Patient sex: M
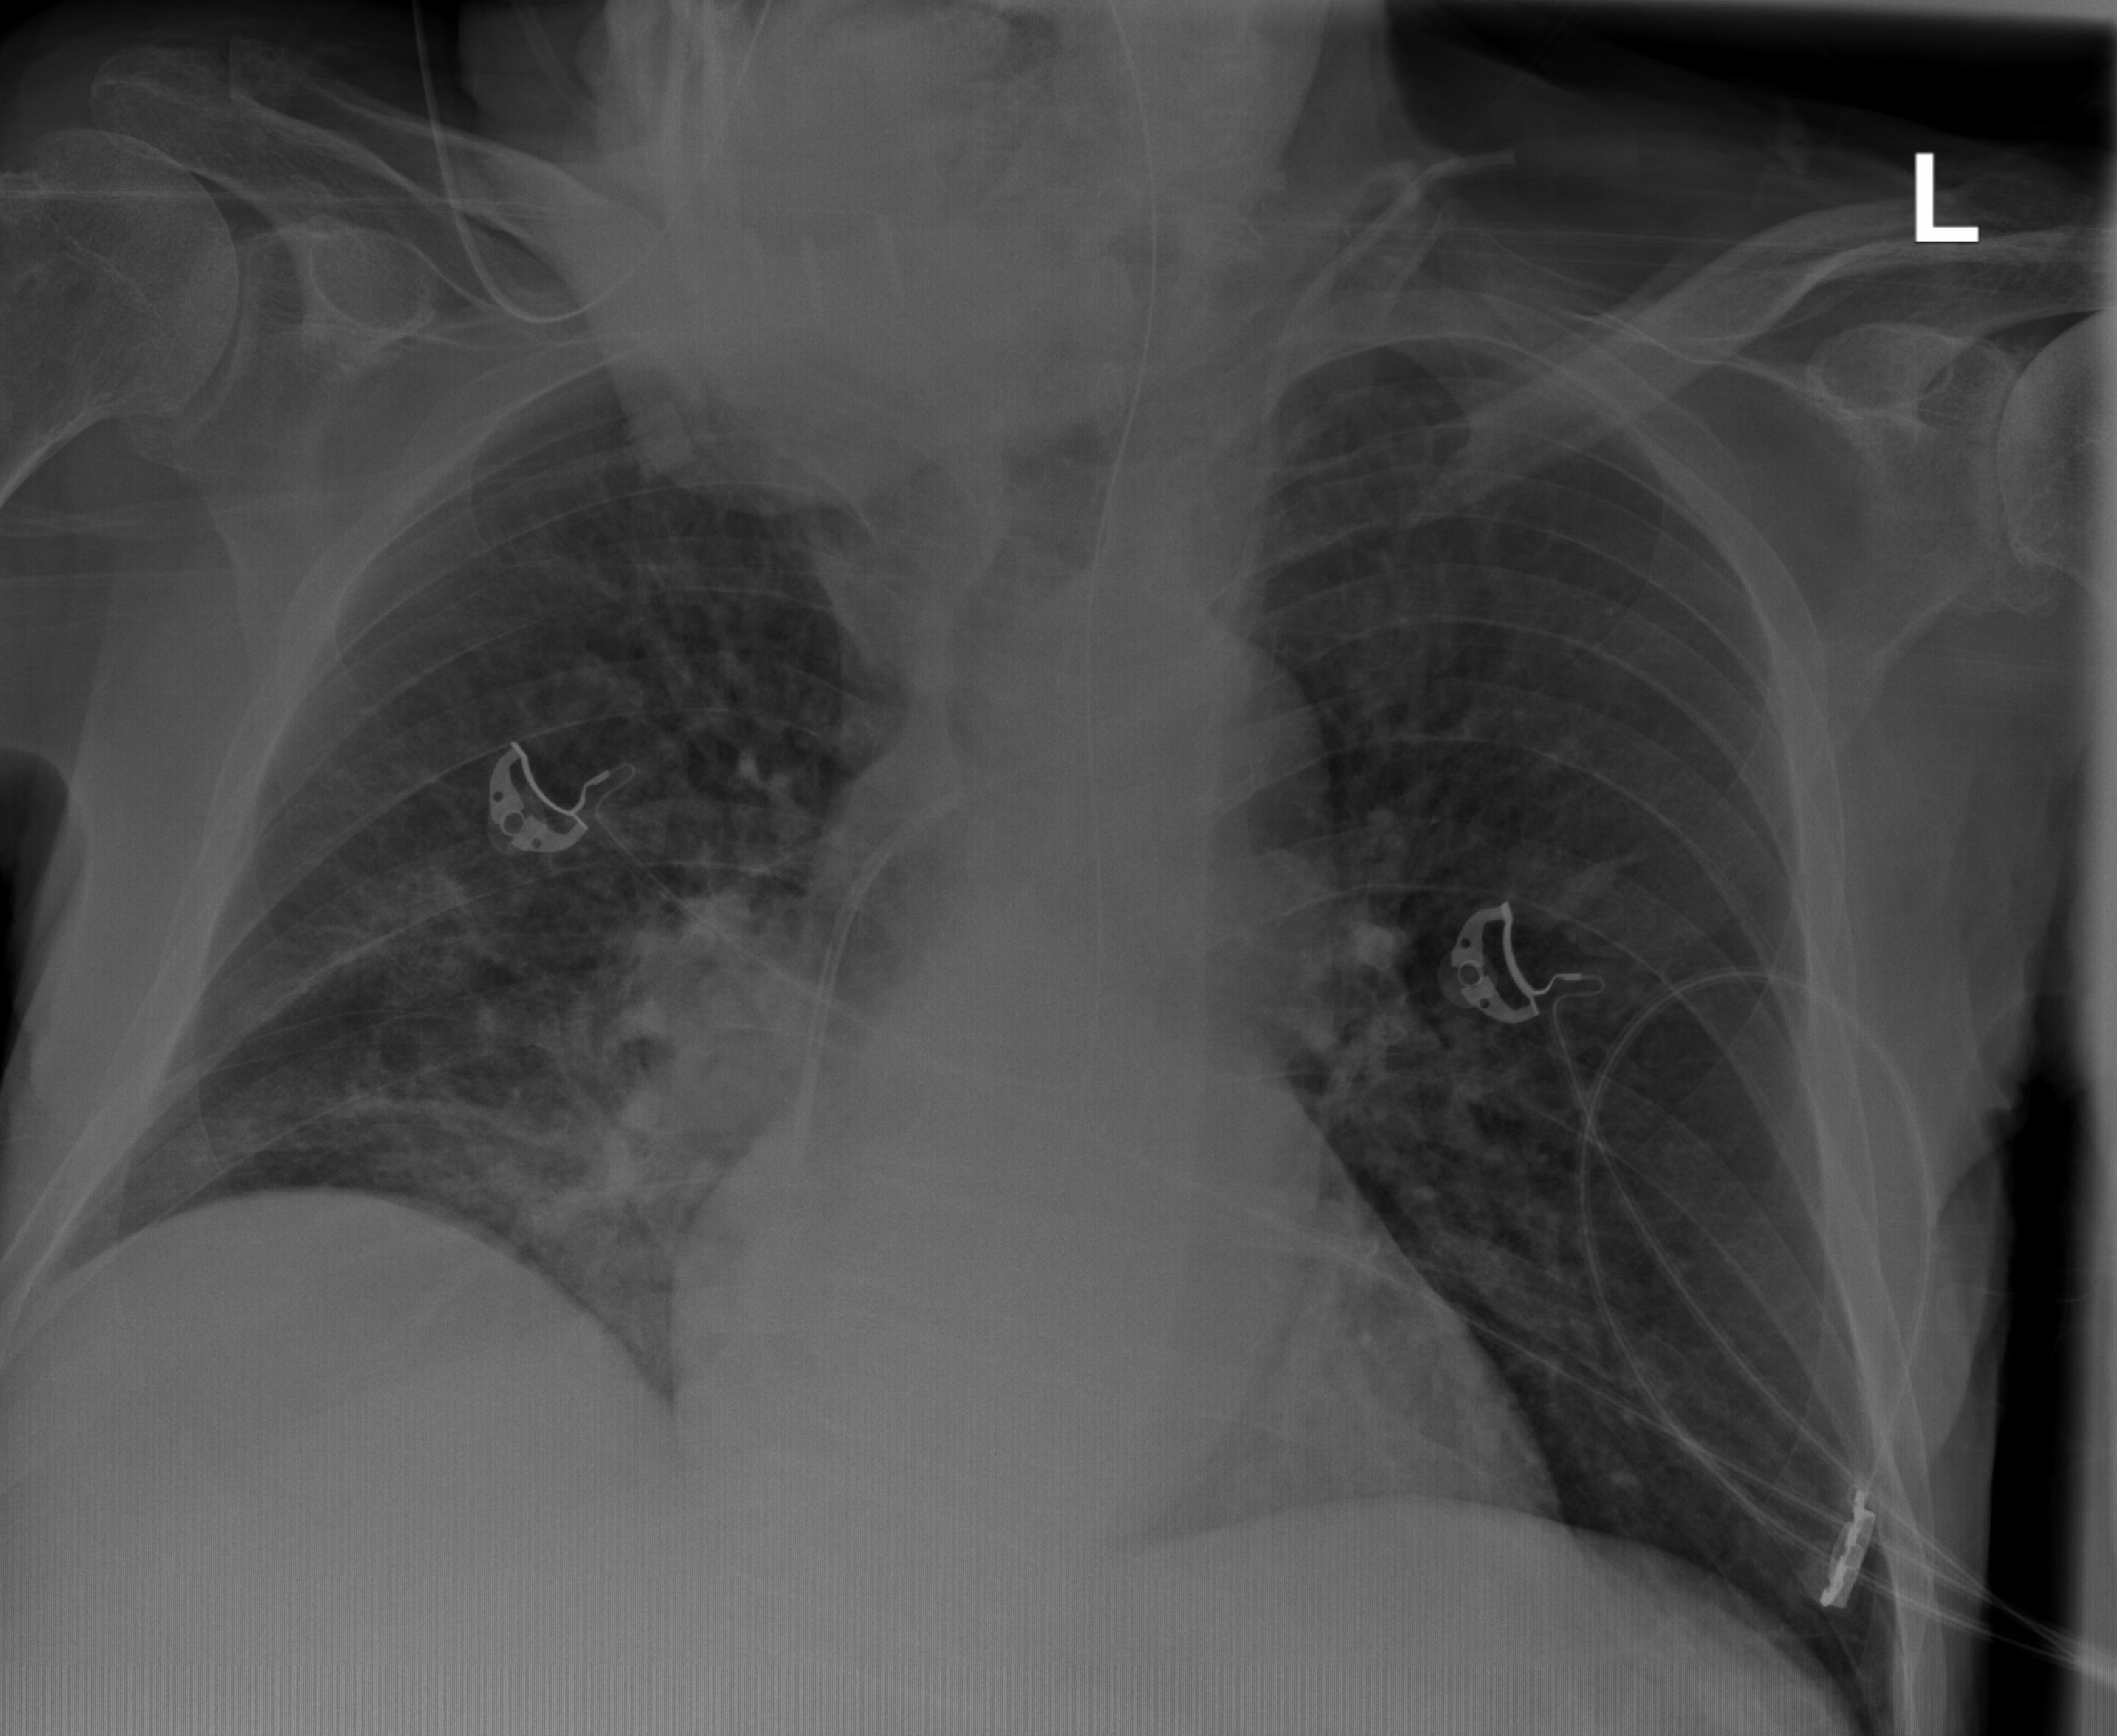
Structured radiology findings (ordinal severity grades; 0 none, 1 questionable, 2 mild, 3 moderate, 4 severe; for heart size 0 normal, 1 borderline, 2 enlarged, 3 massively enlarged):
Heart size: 1
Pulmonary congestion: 2
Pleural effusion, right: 0
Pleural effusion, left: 0
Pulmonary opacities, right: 2
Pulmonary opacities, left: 0
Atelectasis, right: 0
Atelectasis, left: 0